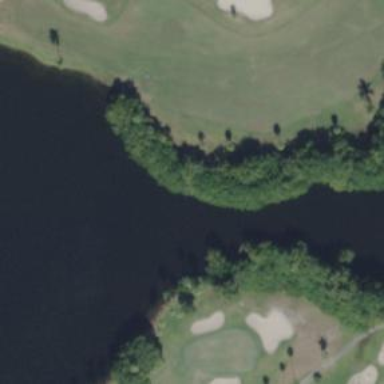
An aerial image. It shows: Water hazard in golf course. The hazard is natural water feature.